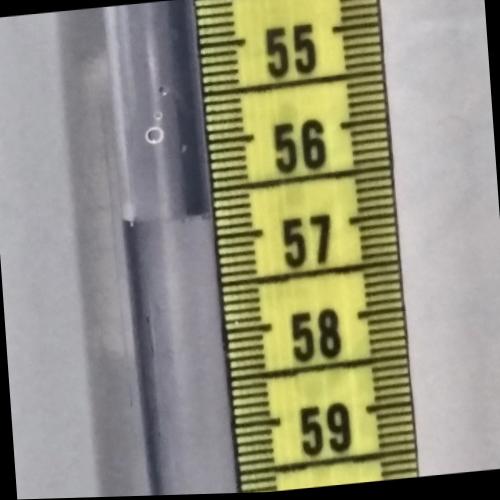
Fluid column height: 56.7 cm